Question: This seems pretty weird even for Adobe standards. I've set up size of the movie to be 1024x768, which is the resolution of ipad screen in landscape. The stage looks ok but when I publish the swf it goes into portrait mode.
I even used this line of code but it doesn't help.
stage.setAspectRatio(StageAspectRatio.LANDSCAPE);

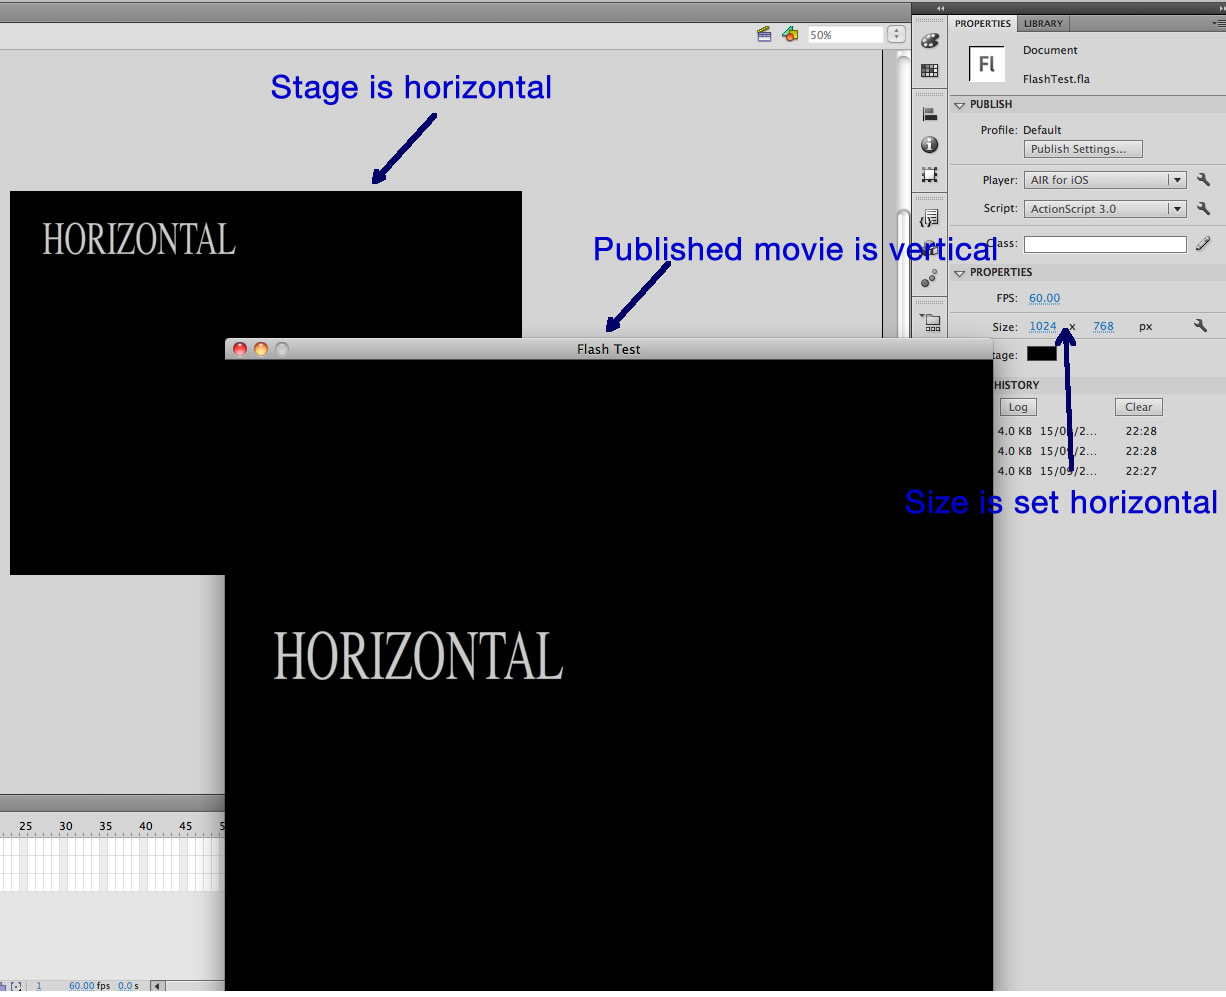
Answer: Got it. You should go to Publish Settings > Player Settings > Aspect ration: Landscape
Player Settings are hard to locate, it is the topmost right button (a spanner icon), next to the Player drop down menu.